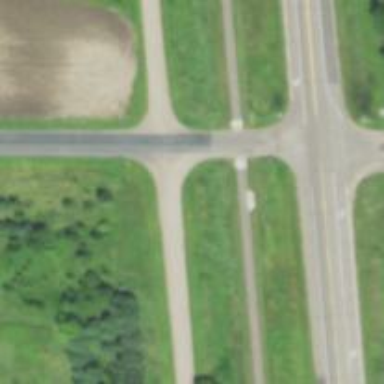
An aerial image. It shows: Abandoned railway crossing on asphalt cycleway. The crossing is unmarked.